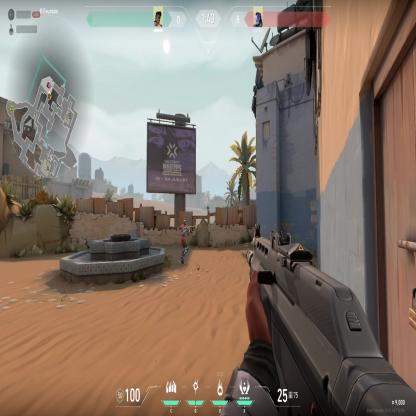
Label: enemy